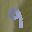
Label: 9